Aerial crown-view tile of a tropical tree (Barro Colorado Island, Panama), acquired 20250217:
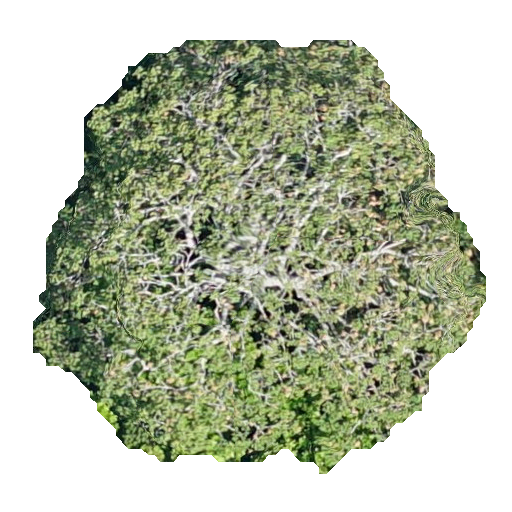
Species: Sterculia apetala
GBIF accepted scientific name: Sterculia apetala
Crown area: 213.402 m²